Interaction volume radius: 10 \u00c5
Interaction volume height: 20 \u00c5
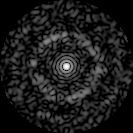
Disorder parameter: 0.8387